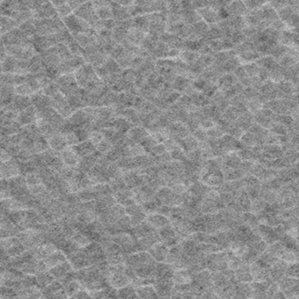
Label: frost